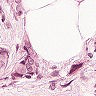
Metastatic tissue present: yes